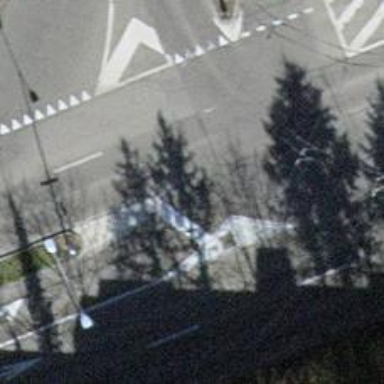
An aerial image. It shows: Unclassified road with asphalt surface and trolley wires.